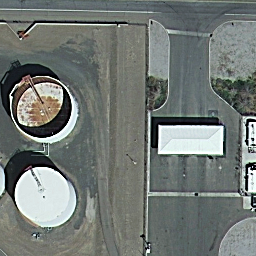
Label: storage tanks